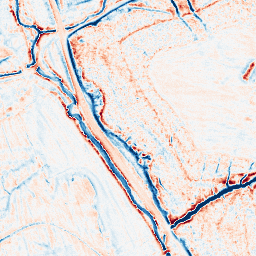
Category: edge_preserving
Decomposition family: anisotropic_diffusion
Decomposition parameters: iterations: 20
kappa: 50
gamma: 0.15
Upsampling method: lanczos
Upsampling parameters: scale: 4
Upsampling scale: 4